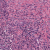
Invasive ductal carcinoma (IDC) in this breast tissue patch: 0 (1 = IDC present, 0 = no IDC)